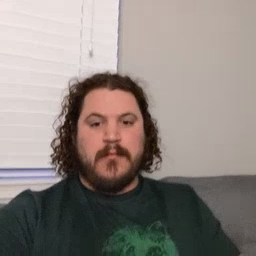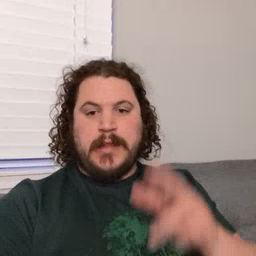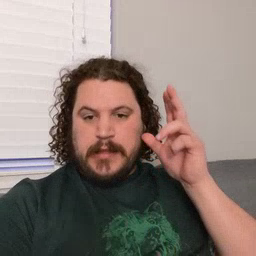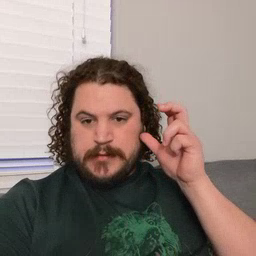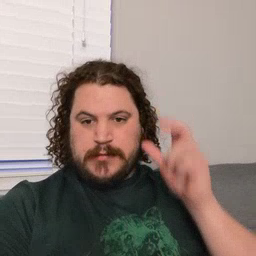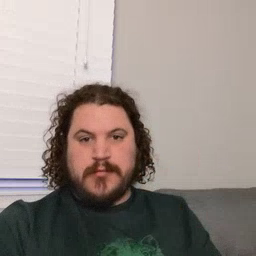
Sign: listen